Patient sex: F
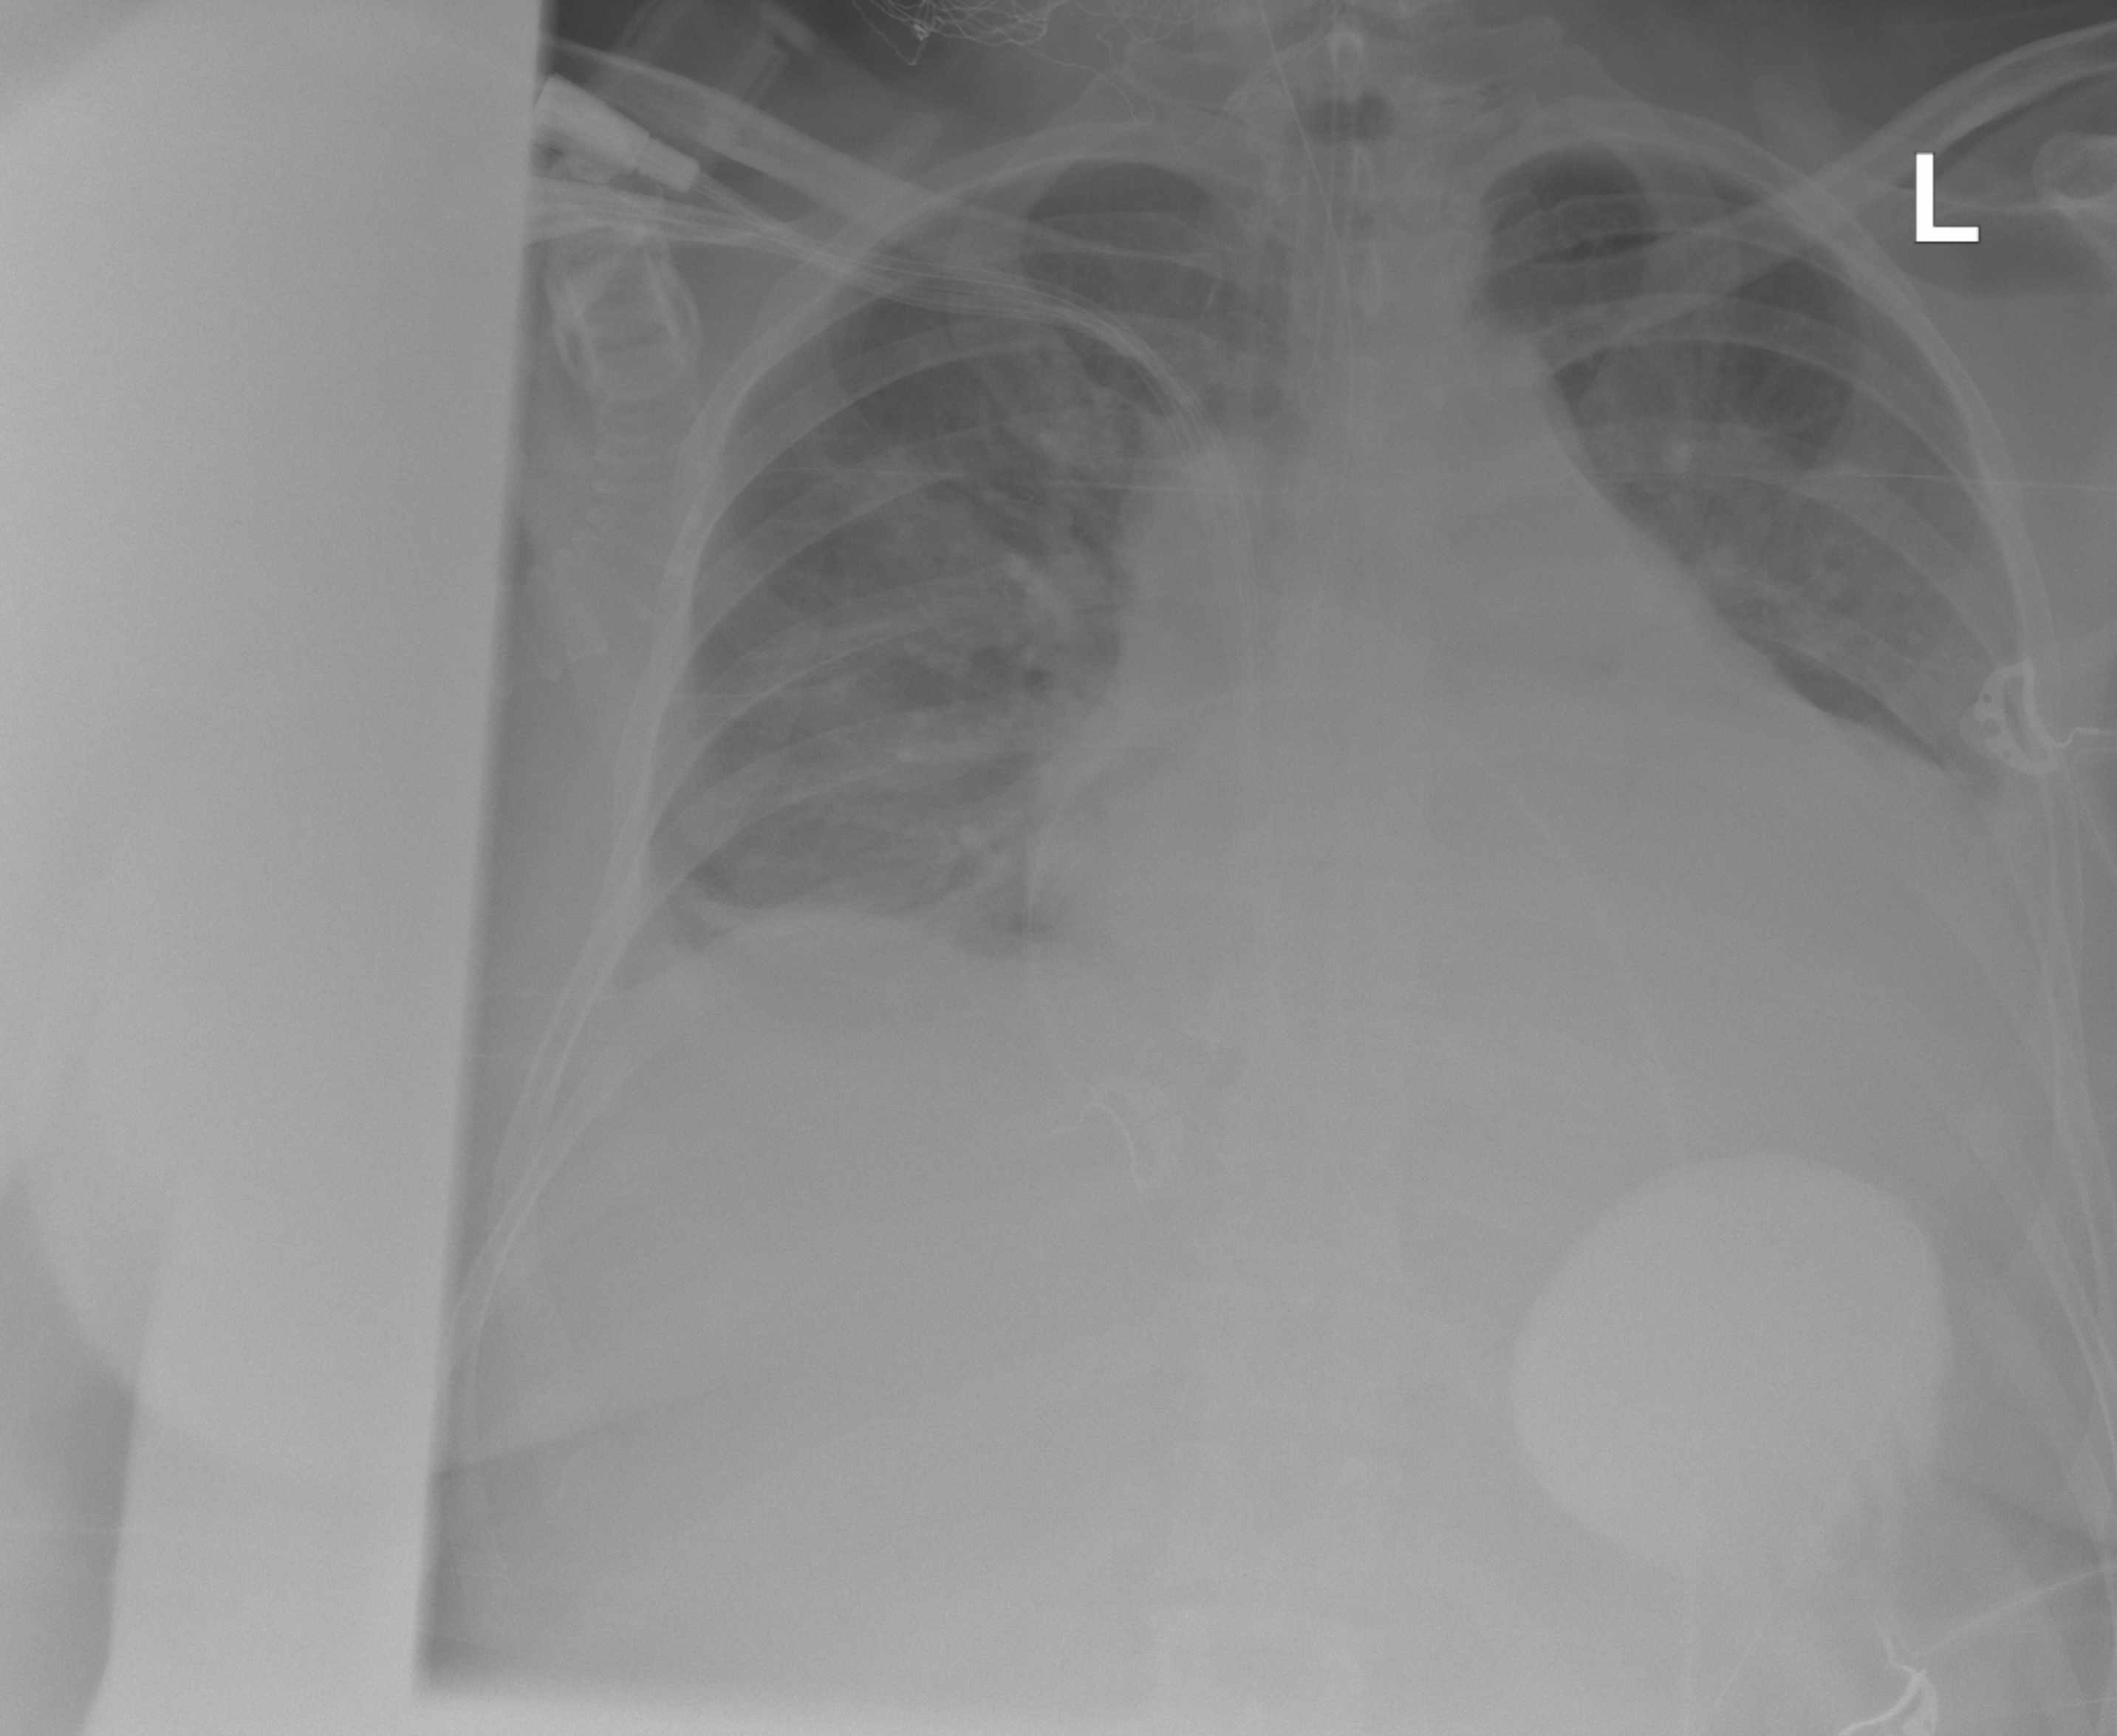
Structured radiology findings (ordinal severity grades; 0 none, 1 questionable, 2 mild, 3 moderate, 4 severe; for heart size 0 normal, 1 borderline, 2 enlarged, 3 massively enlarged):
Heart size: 2
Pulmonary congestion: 2
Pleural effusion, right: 2
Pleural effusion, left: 3
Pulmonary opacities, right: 0
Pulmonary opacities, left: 0
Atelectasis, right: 2
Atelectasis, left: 2